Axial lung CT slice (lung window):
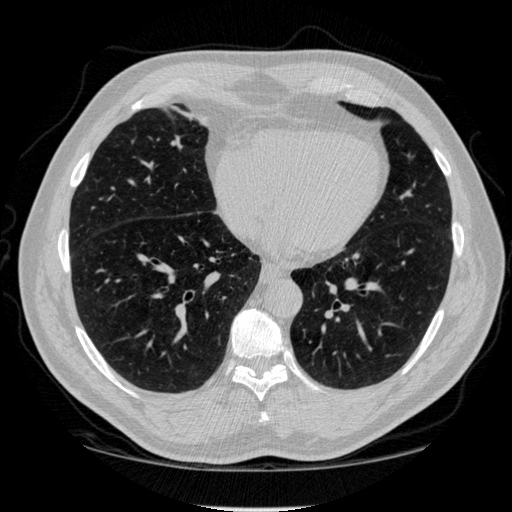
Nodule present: no